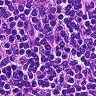
Metastatic tissue present: no